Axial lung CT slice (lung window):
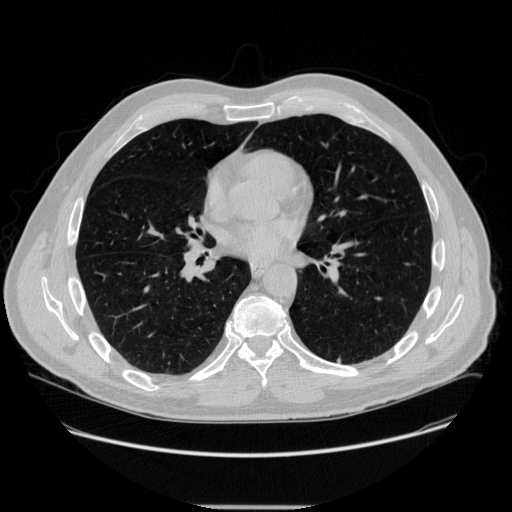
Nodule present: yes
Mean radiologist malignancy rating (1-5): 2.667